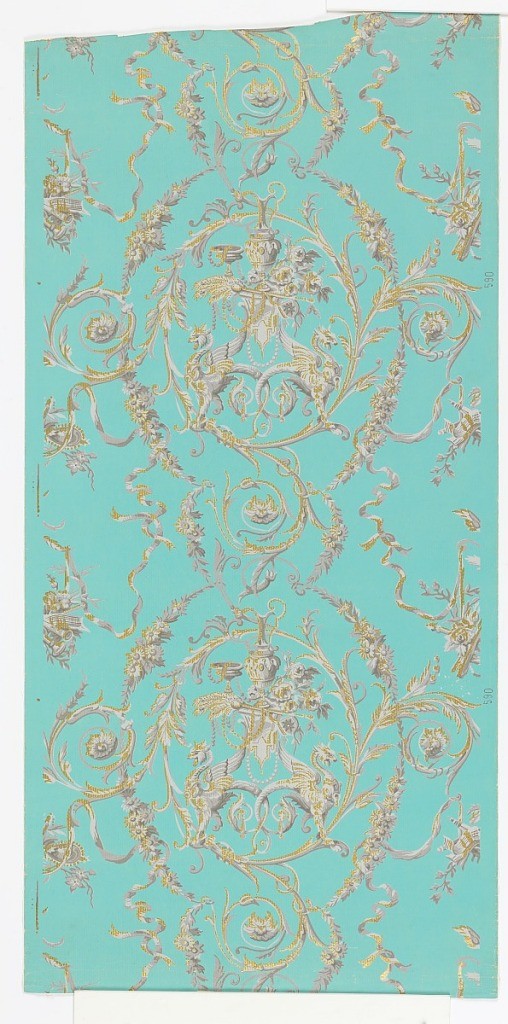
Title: Sidewall
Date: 1850–1855
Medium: Block-printed paper, embossed
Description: Against a light blue ground, finely embossed, is printed an arabesque design with circular motifs composed of addorsed griffins, an urn, a chalice, bunches of roses and wheat, connected by thin, serpentine ribbons and leafy branches. Printed in several values of warm gray, with gold details. Drop match straight repeat. Printed in margin: "590".